Question: Dear friend I have written following query, and I got a result also as in image.
'''
Select
(case when croptype_code < 13 then 'Pedi' else 'Paudha' end) pl_rpflag,
nvl(sum(gh_area),0) as Area
from w_cane_survey_2013
where unit_code = '03' and gh_vill = '9991' and gh_grow= '1'
group by croptype_code;
'''

row1 and row3 both has but its area is displayed separately. Now I want that such values should be add. means all values of should be in a single row and all values in a single row.
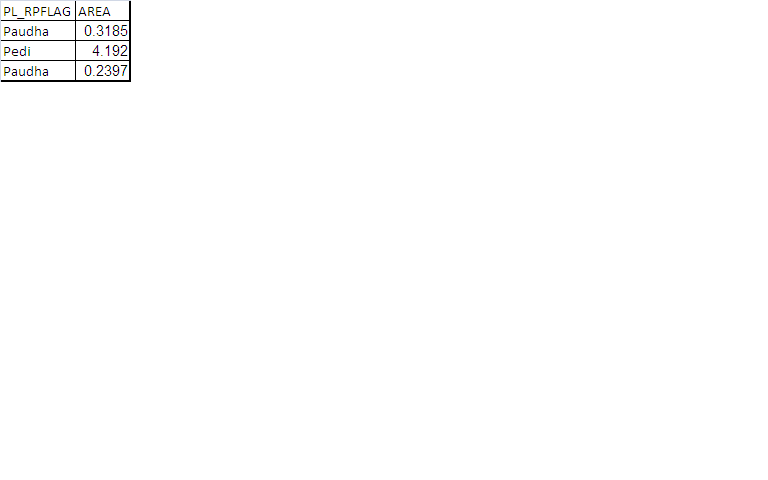
Answer: '''
SELECT M.pl_rpflag, Sum(M.Area) FROM
(
SELECT (CASE WHEN croptype_code < 13 THEN 'Pedi' ELSE 'Paudha' end) AS pl_rpflag,
nvl(sum(gh_area),0) AS Area
FROM w_cane_survey_2013
WHERE unit_code = '03'
AND gh_vill = '9991'
AND gh_grow= '1'
) AS M
GROUP BY M.pl_rpflag
'''